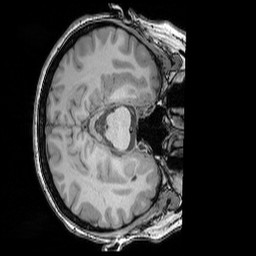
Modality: T1w
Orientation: axial
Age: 49
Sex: female
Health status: ill
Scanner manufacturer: siemens
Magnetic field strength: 3 T
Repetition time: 1.75 s
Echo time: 0.00418 s